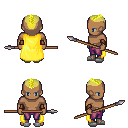
a pixel art fantasy rpg character, male body template, human, dark skin, yellow cape, magenta pants, gold short mohawk hairstyle, leather bracers, white slippers, spear, four views (front, back, left, right), 2x2 character sprite sheet, small pixel art, hard edges, no anti-aliasing